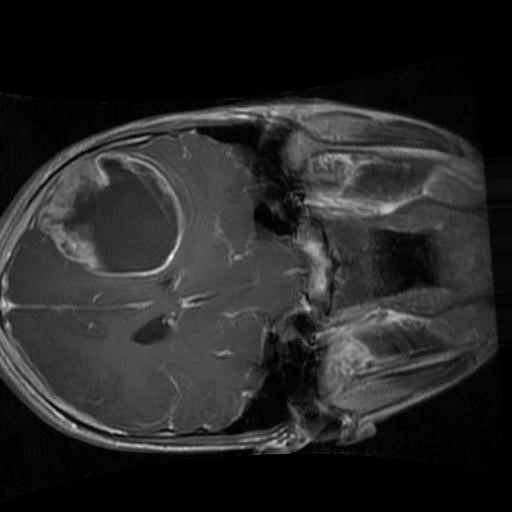
Label: brain_glioma